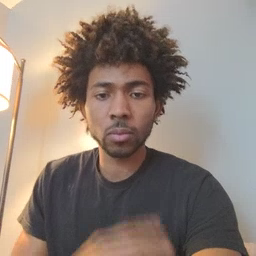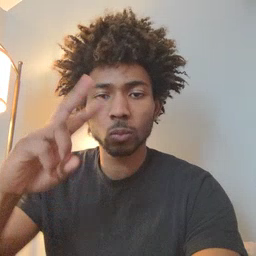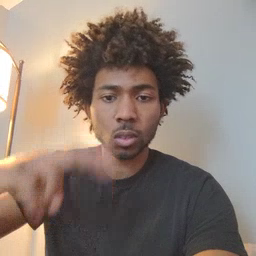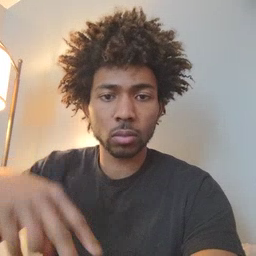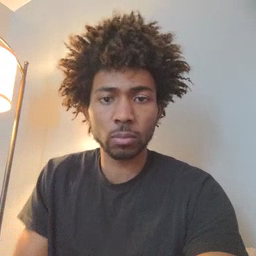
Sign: read